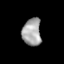
Tissue: lung
Cell type: Epithelial cells
Senescence score: 0.226
Nuclear area (px): 506
Mean DAPI intensity: 164.051